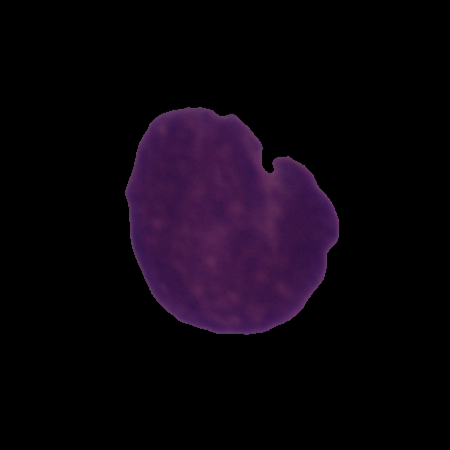
Label: cancer